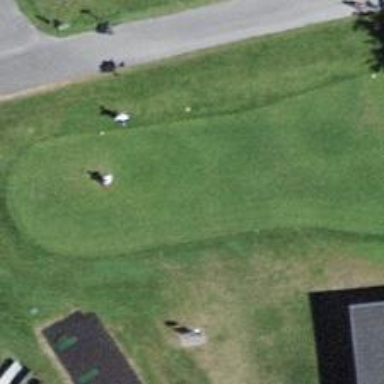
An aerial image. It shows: Golf tee on grassy land.